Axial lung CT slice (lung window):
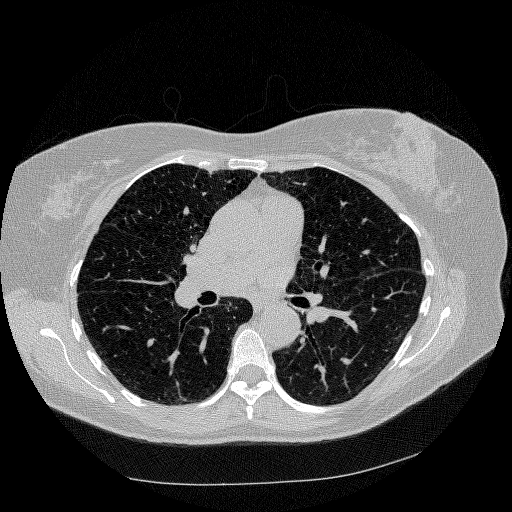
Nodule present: no